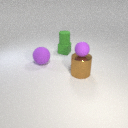
small green rubber cube below small green rubber cylinder